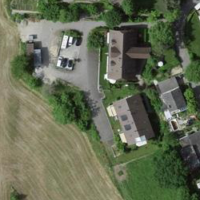
EUNIS habitat code: 55
Species observed at this site:
Fagus sylvatica